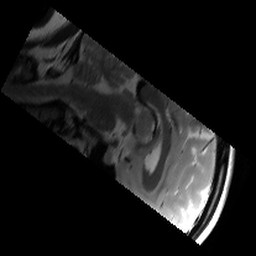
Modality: T2w
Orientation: sagittal
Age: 18
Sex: female
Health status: healthy
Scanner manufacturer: siemens
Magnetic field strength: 3 T
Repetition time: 6 s
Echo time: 0.064 s